Field crop: maize
Growth stage: 2
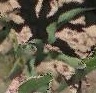
Species: maize